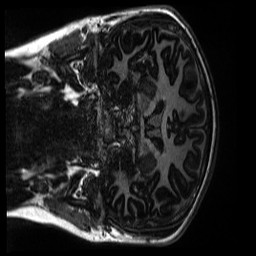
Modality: MP2RAGE
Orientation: coronal
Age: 13
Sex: female
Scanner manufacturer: siemens
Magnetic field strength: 3 T
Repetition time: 4 s
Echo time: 0.00303 s